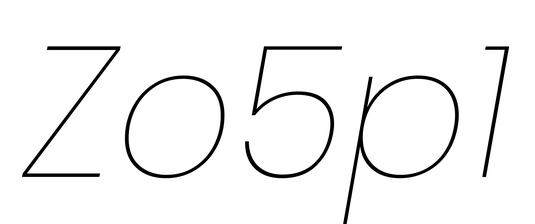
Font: Poppins-ThinItalic